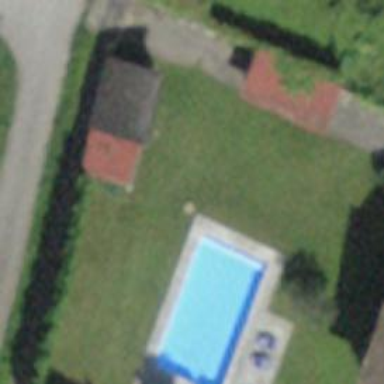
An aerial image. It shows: Swimming pool located in leisure land.